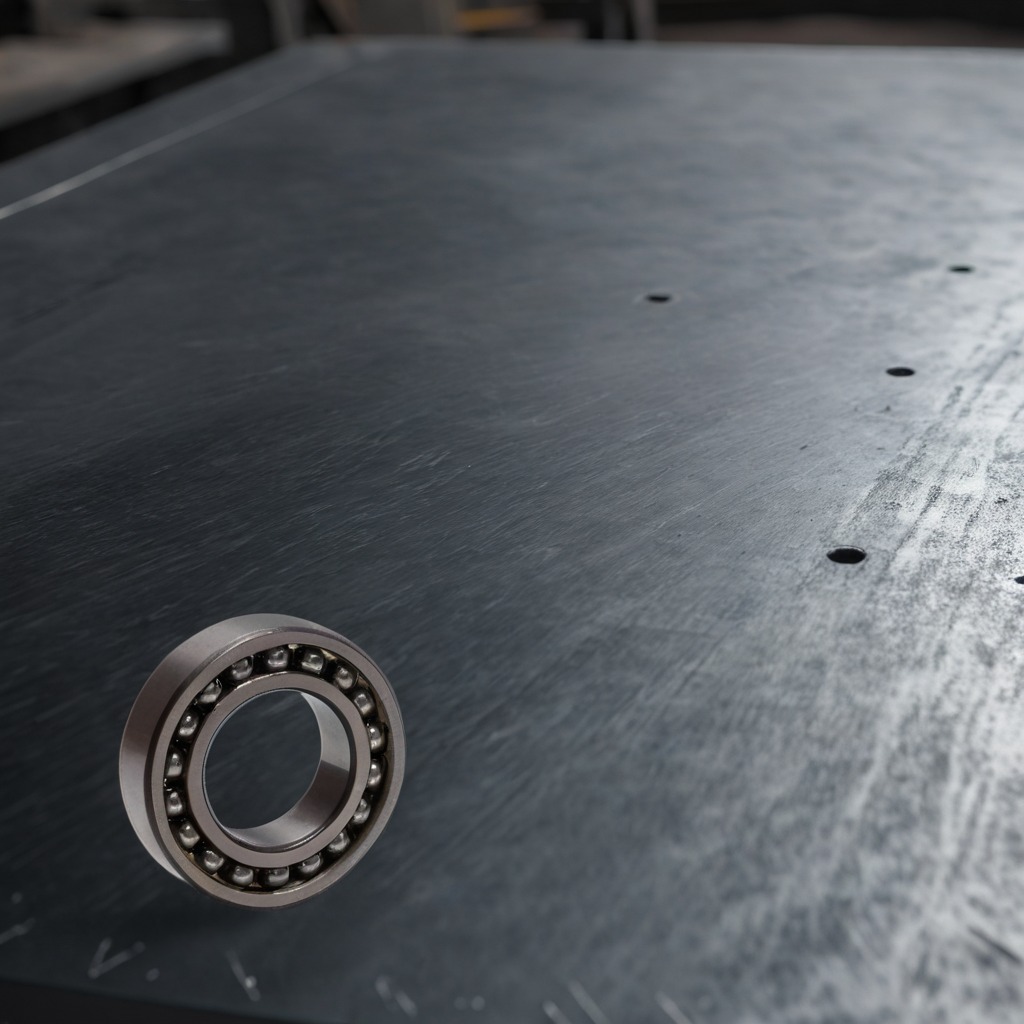
A metal ball bearing is lying on the cold steel table in a mining workshop gritty textures.